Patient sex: M
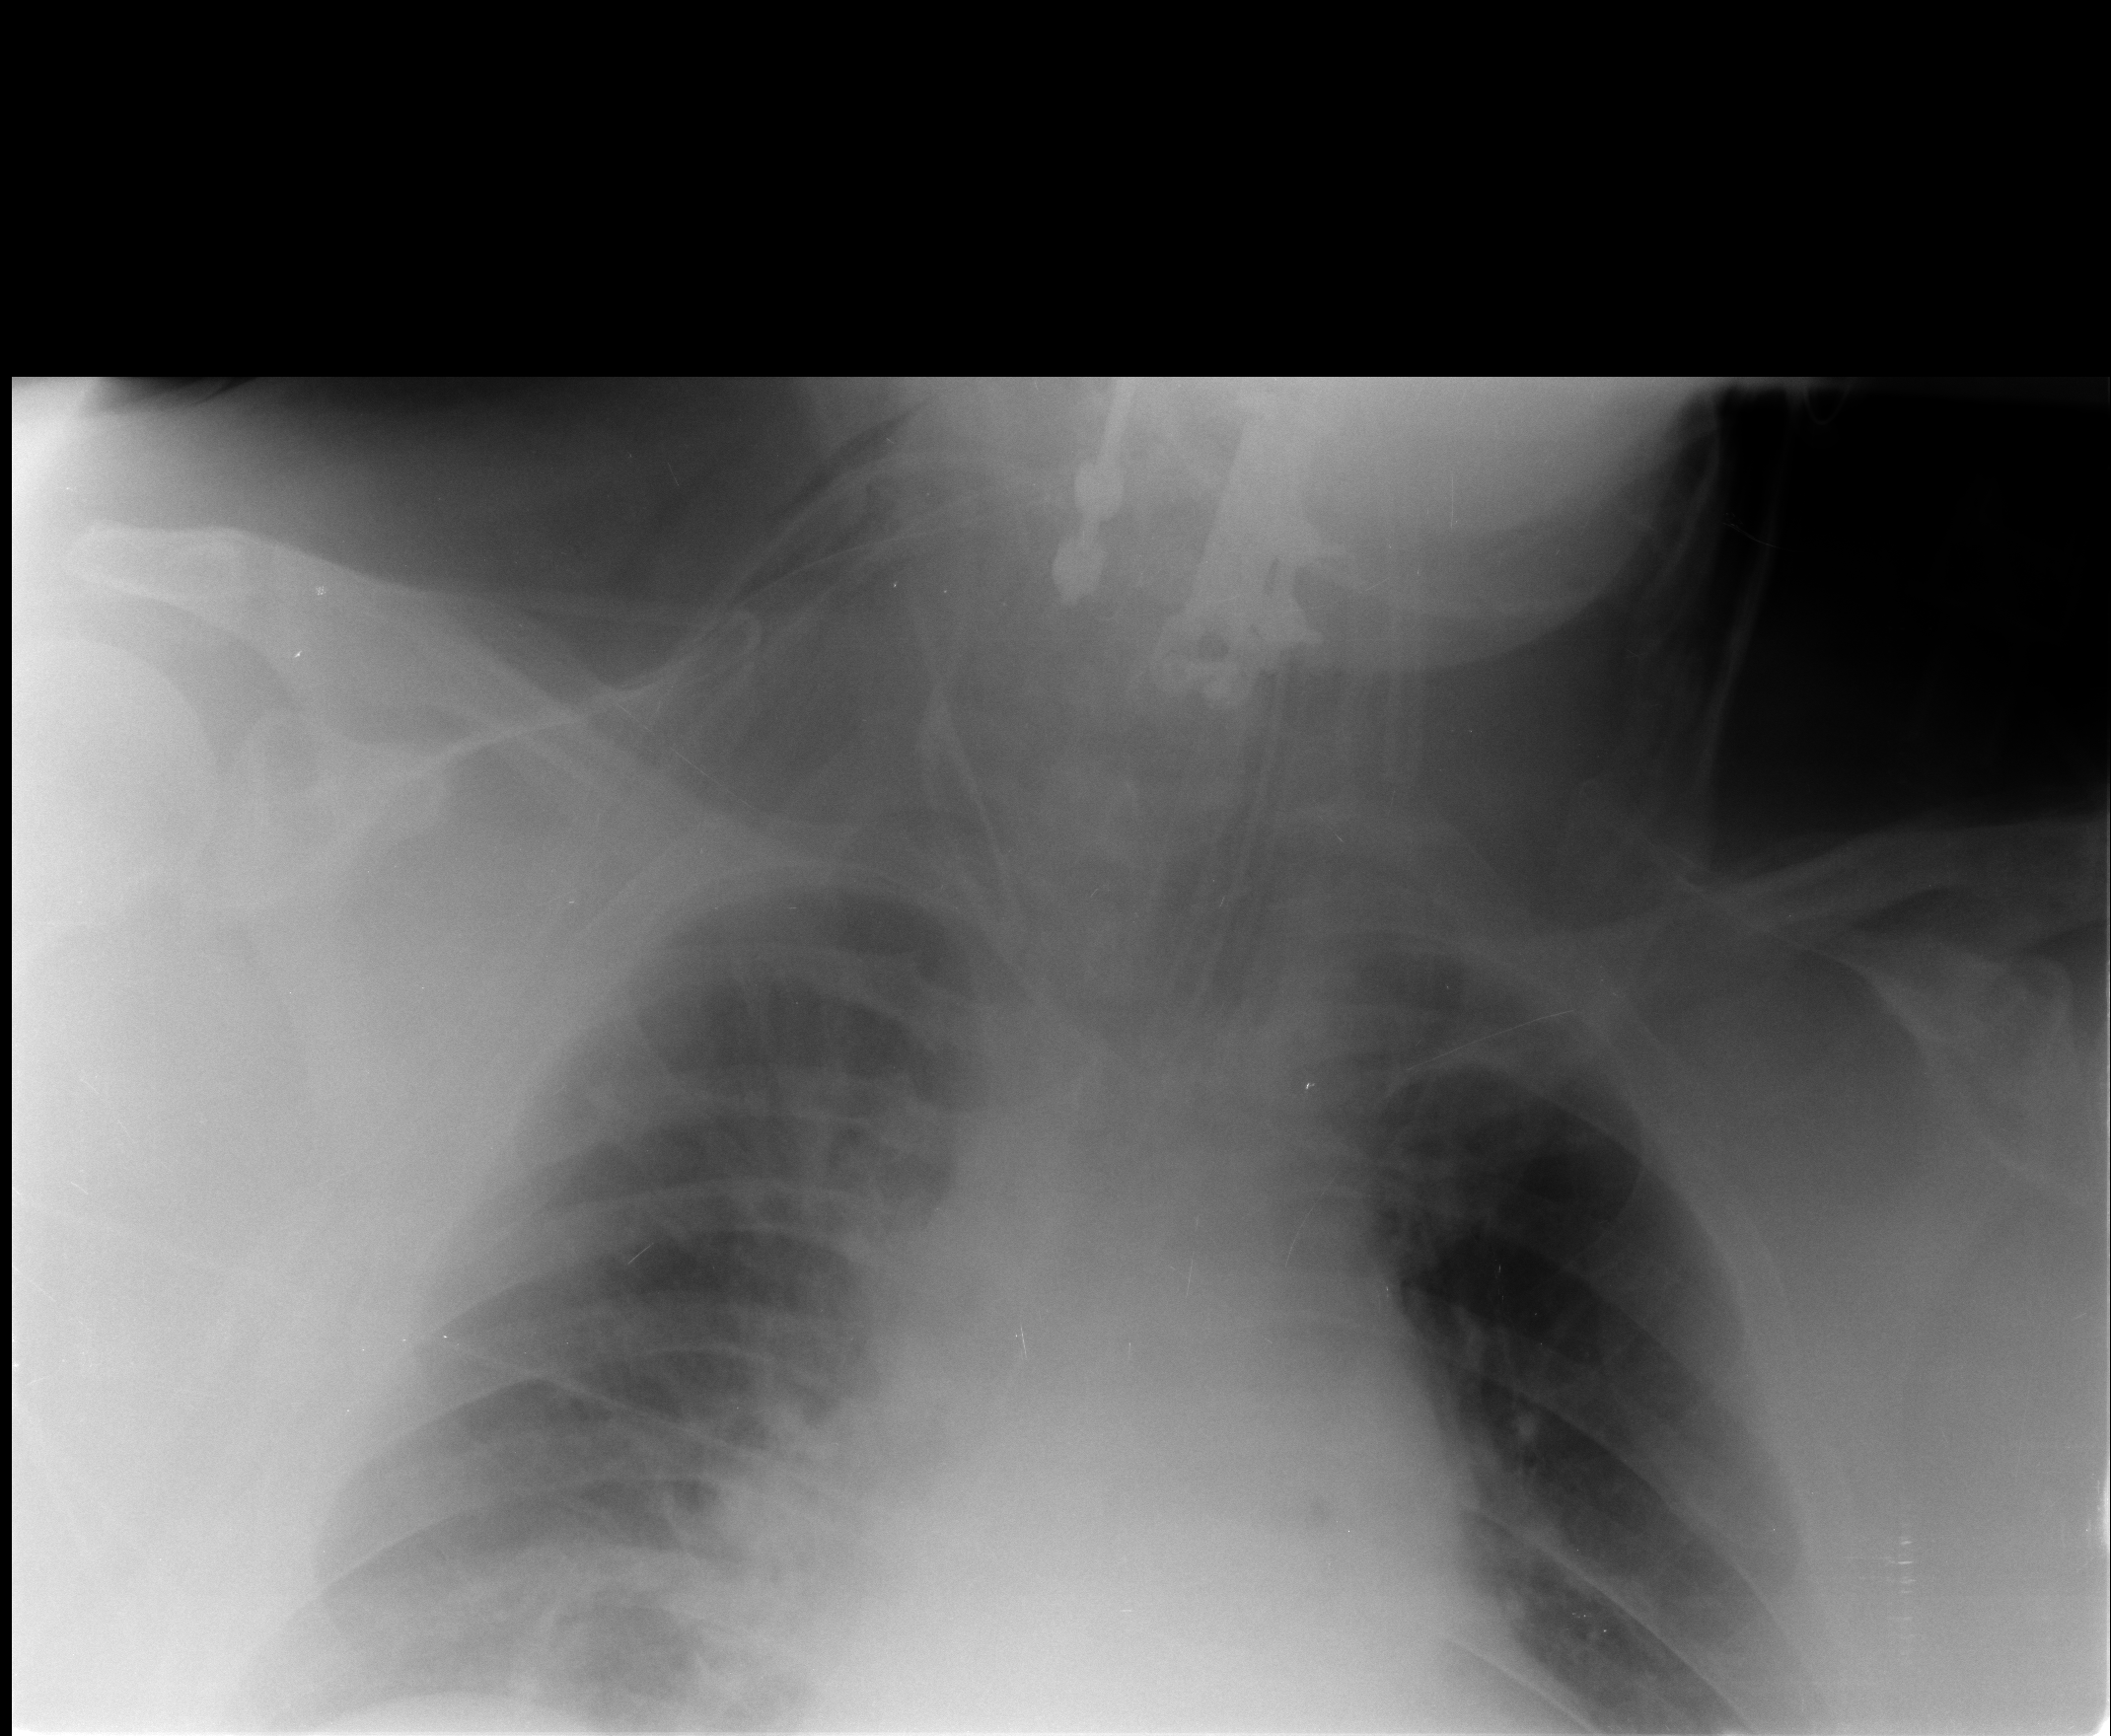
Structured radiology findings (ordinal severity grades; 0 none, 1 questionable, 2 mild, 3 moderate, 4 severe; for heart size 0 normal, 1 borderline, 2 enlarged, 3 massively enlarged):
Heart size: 2
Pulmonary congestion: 2
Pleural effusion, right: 1
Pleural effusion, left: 0
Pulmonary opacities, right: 2
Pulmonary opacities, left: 0
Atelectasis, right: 2
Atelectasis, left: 0